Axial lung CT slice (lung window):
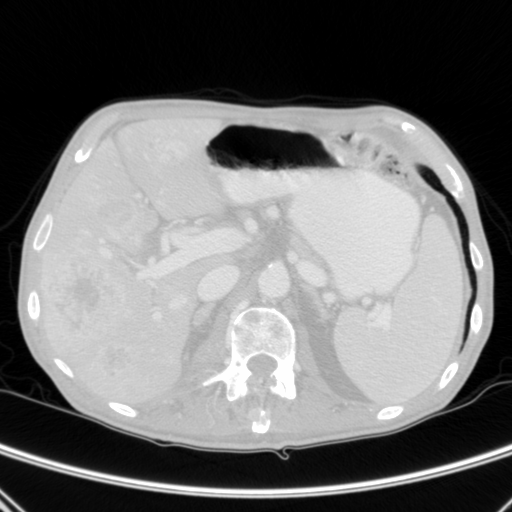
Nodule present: no